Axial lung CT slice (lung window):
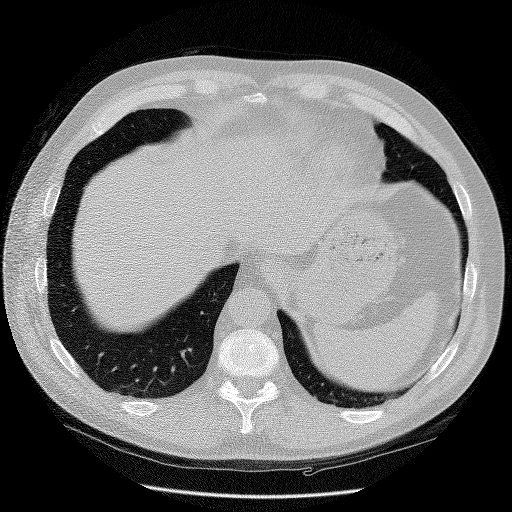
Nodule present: no